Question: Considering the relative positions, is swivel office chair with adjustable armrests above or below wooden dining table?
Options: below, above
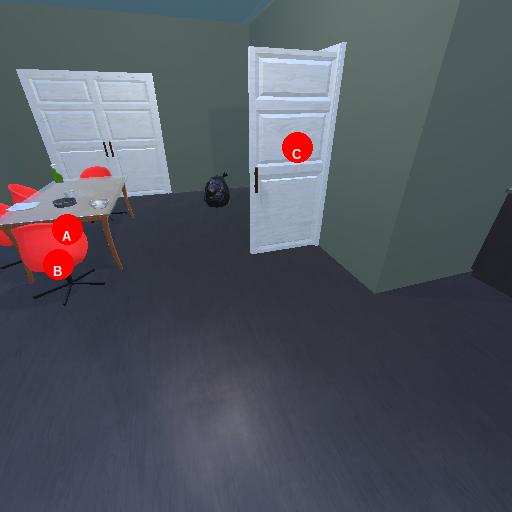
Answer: below